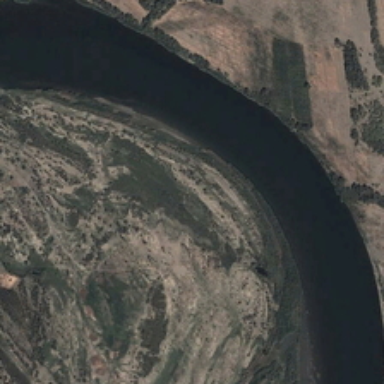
Many green trees and barelands are in two sides of a curved river .